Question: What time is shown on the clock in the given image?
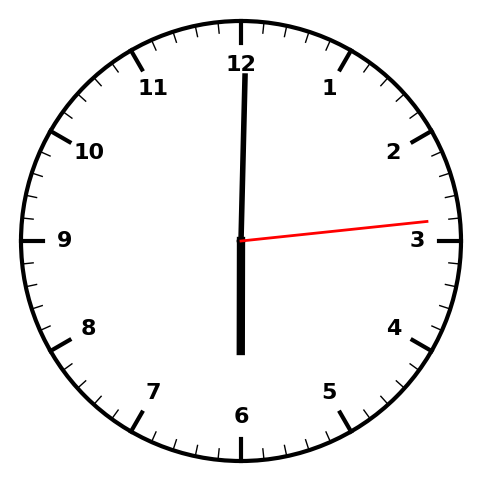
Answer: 06:00:14